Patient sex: F
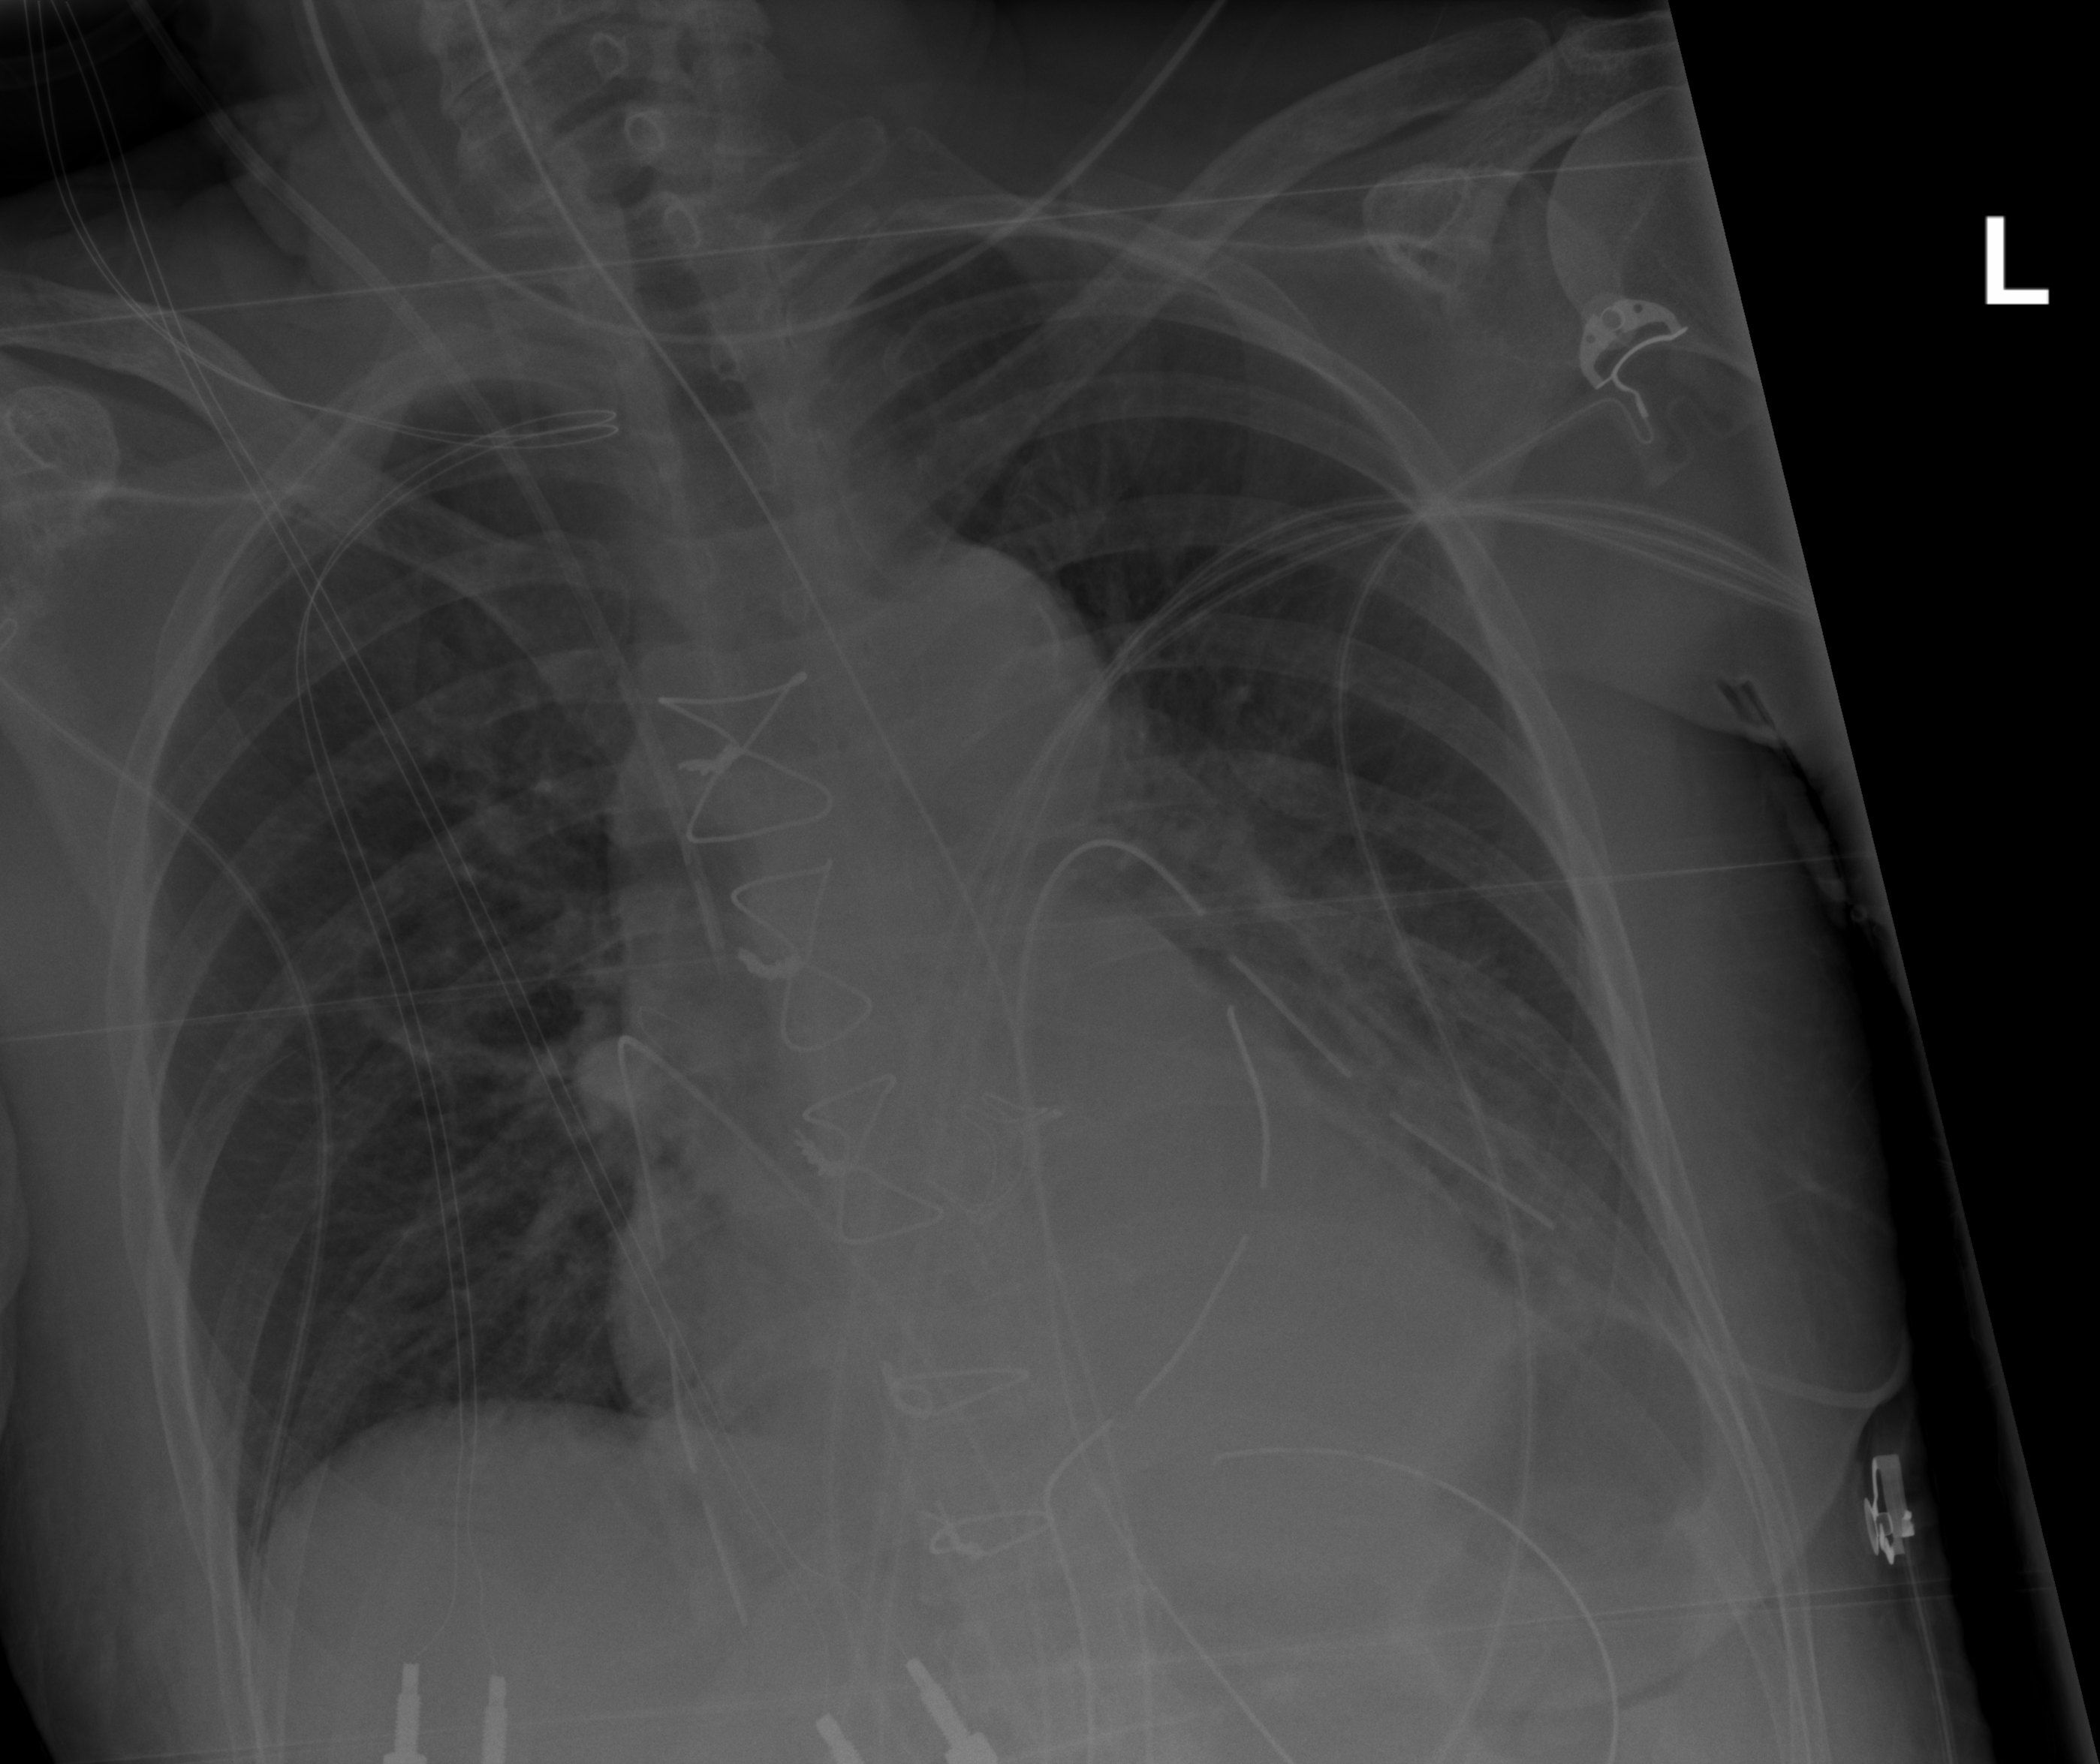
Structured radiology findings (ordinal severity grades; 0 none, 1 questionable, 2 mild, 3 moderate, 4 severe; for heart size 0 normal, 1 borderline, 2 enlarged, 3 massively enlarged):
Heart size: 2
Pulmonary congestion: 2
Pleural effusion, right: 0
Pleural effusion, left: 2
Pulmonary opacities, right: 0
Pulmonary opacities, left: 0
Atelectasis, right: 2
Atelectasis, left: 2